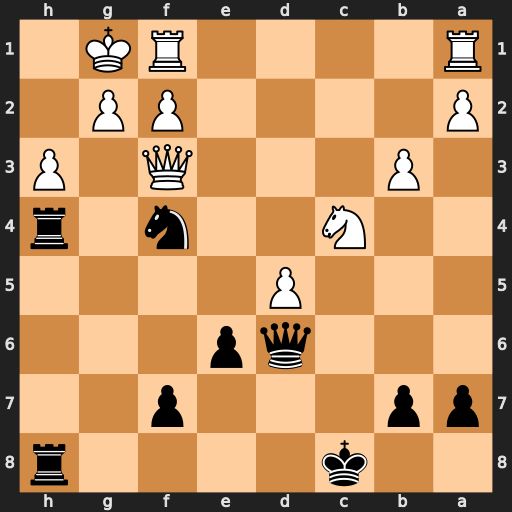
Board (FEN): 2k4r/pp3p2/3qp3/3P4/2N2n1r/1P3Q1P/P4PP1/R4RK1
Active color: b
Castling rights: -
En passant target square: -
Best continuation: Nxh3+ gxh3 Rg8+